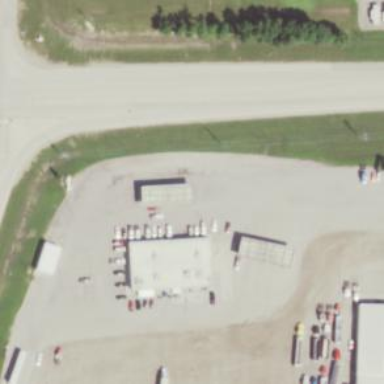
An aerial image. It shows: Convenience shop.